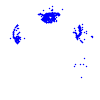
Particle: proton